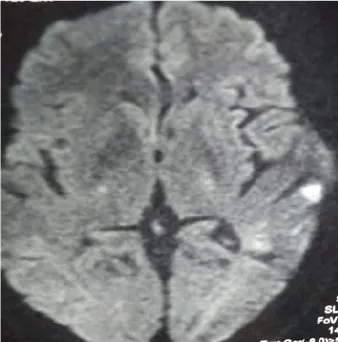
Bi-hemispheric multiple hypersignals suggesting multiple cerebral infarctions.
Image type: radiology (mri)